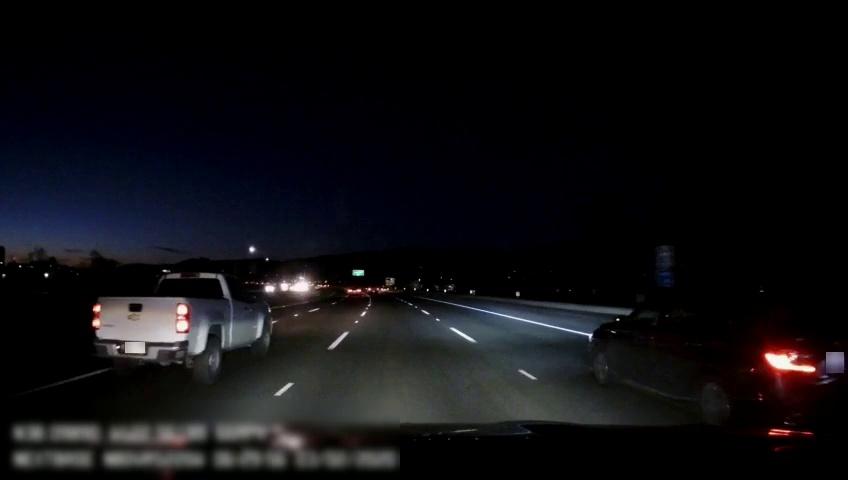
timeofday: Night
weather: Other
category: Drivable Space
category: Vehicles | Car
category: Vehicles | SUV
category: Vehicles | Truck
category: Vehicles | Truck
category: Lanes | Current Lane
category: Lanes | Alternate Lane
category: Lanes | Alternate Lane
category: Lanes | Alternate Lane
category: Lanes | Alternate Lane
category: Traffic | Signs
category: Traffic | Signs
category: Traffic | Signs